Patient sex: M
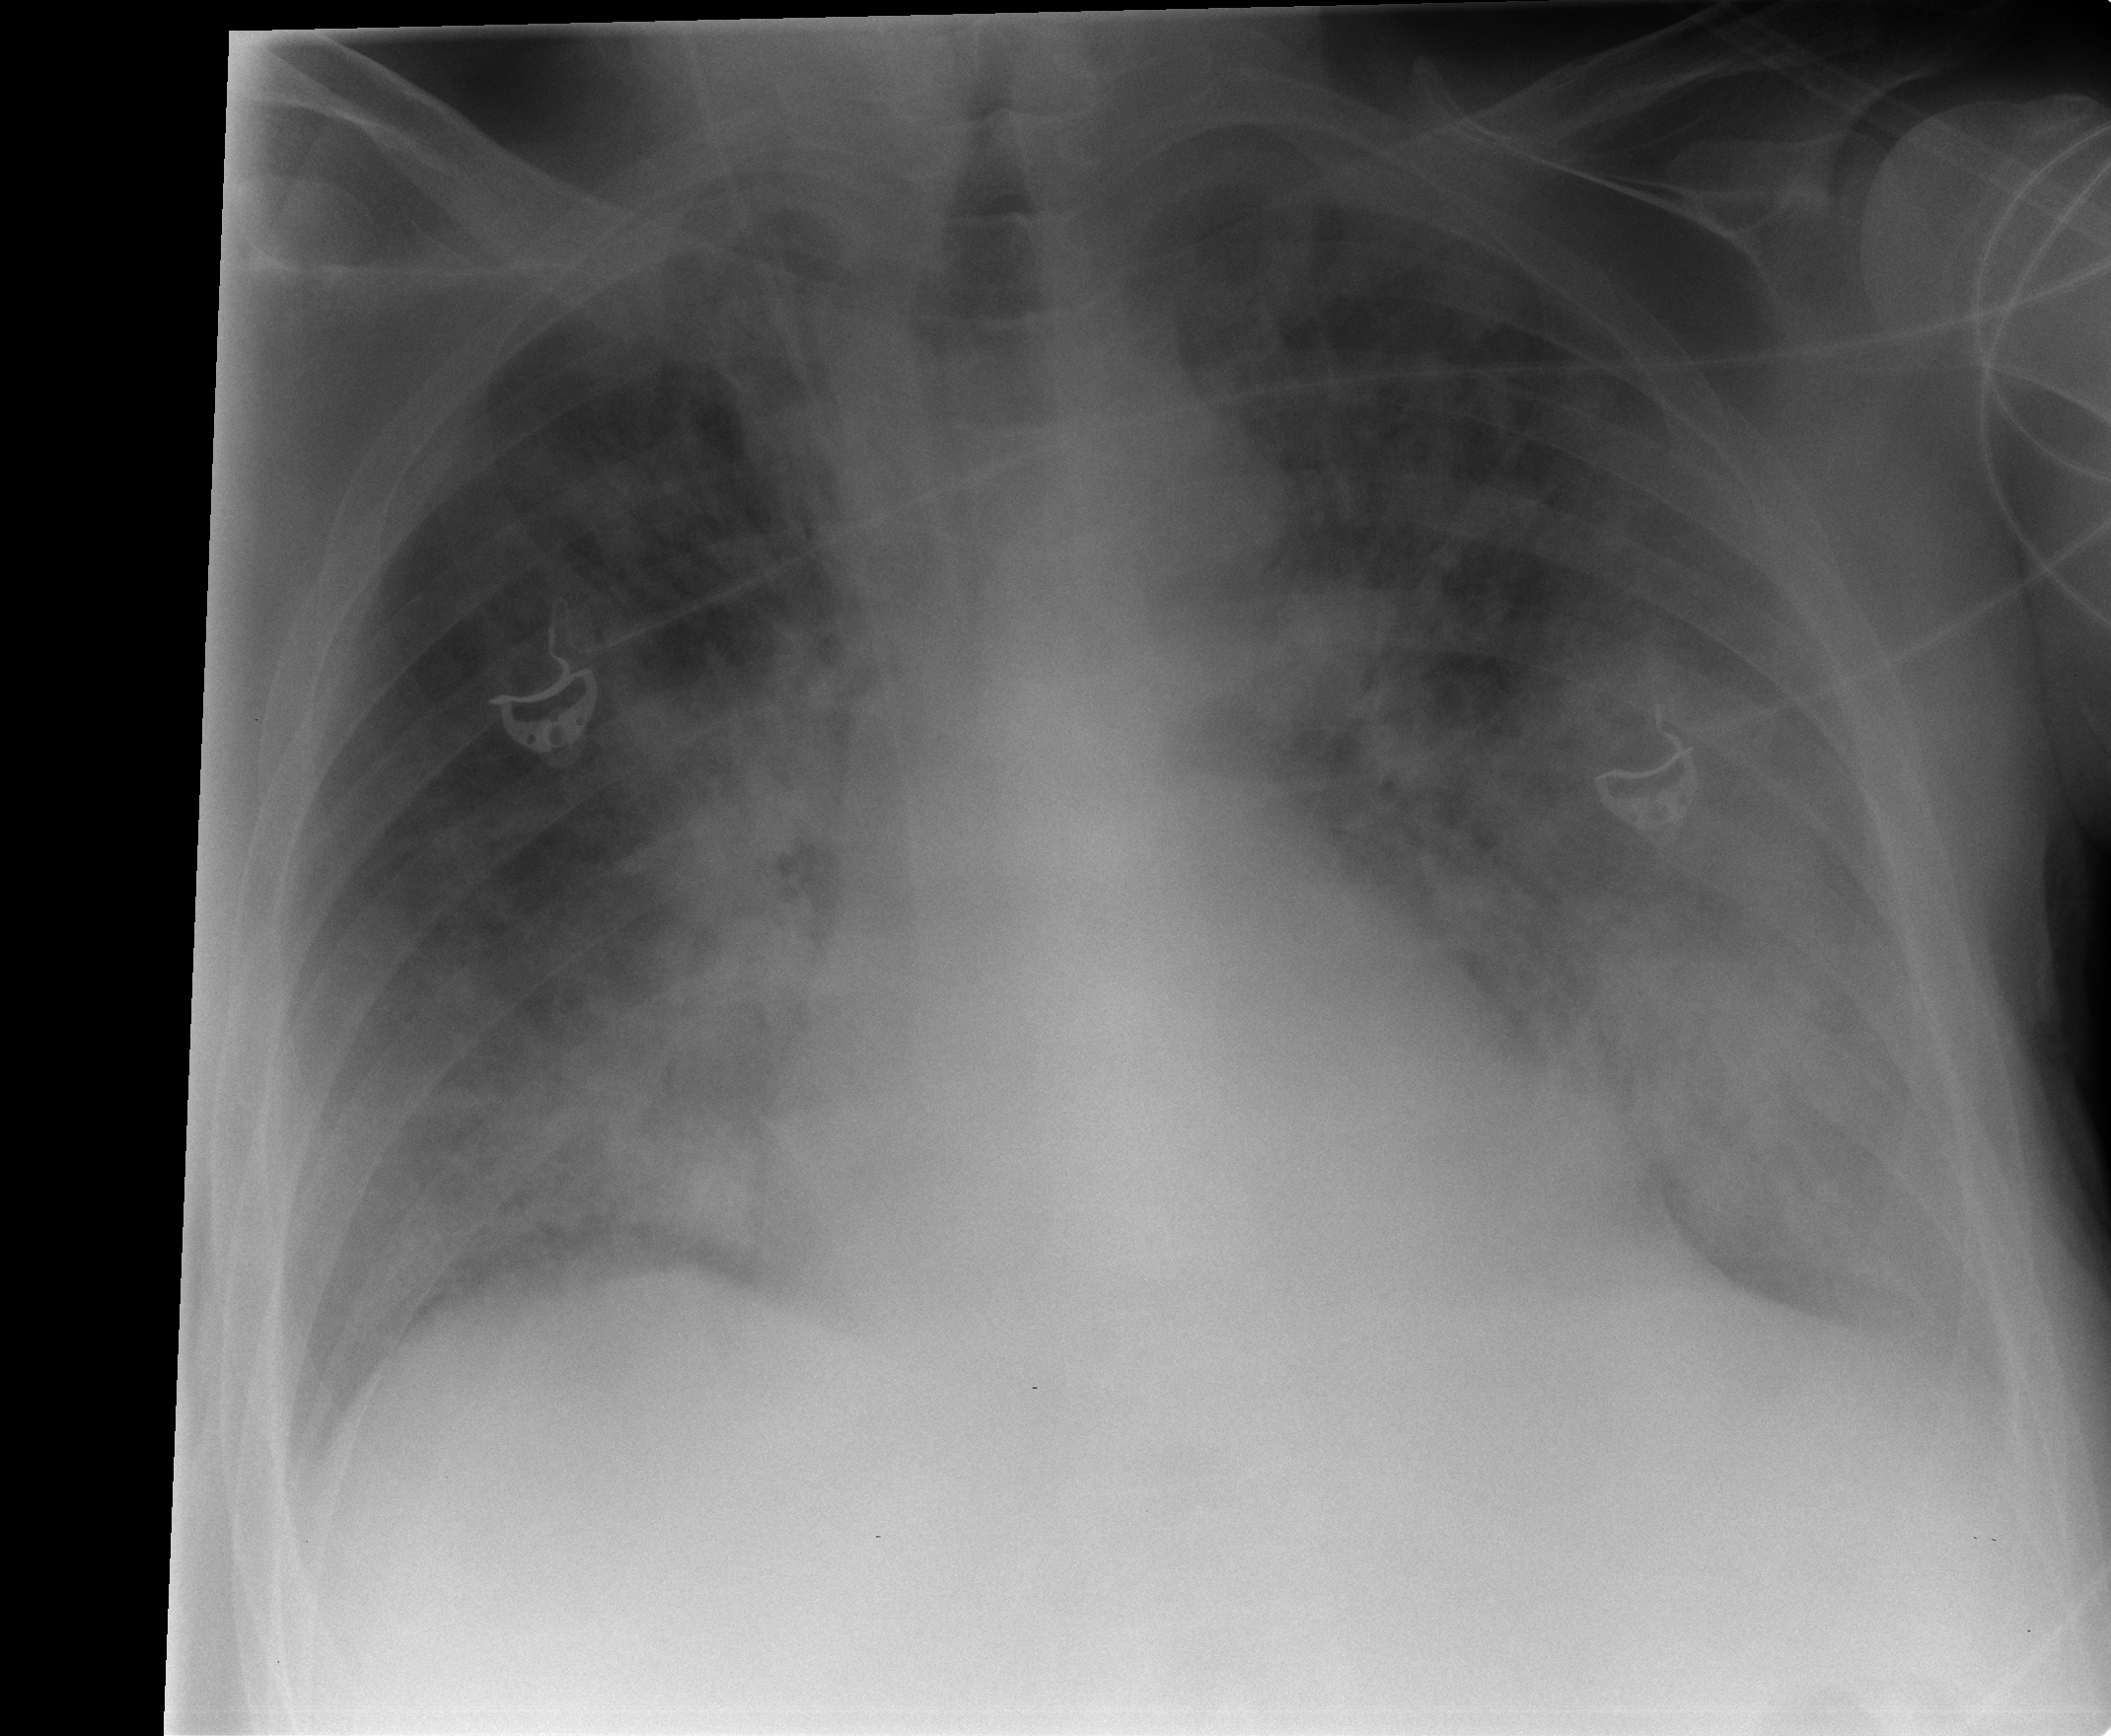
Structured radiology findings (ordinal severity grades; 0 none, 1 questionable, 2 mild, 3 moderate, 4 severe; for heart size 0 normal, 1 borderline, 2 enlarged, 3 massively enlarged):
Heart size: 1
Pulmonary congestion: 0
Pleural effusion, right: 2
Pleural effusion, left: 2
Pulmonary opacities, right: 3
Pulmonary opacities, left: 3
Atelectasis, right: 2
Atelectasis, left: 2